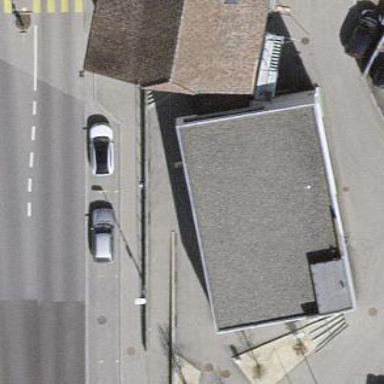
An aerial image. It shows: Building serving as post office.